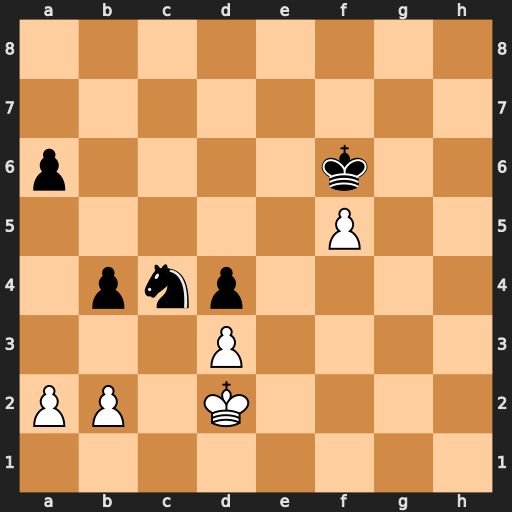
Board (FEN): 8/8/p4k2/5P2/1pnp4/3P4/PP1K4/8
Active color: w
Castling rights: -
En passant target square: -
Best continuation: dxc4 Kxf5 Kd3 Ke5 a4 bxa3 bxa3